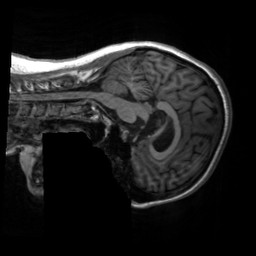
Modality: T1w
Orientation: sagittal
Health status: healthy
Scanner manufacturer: siemens
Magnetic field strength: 3 T
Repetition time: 2.3 s
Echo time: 0.00207 s